Current action and preconditions to check: trajectory_clear

Your task: For each precondition in the list above, predict whether it will hold at this action.

Consider the current scene as observed from the mobile robot's camera, and analyze the predicted future states of all dynamic agents (e.g., people, animals, vehicles, or any moving entities) within the NEXT SECOND.

IMPORTANT: Only answer "very likely" if you are absolutely certain—based on strong, clear evidence—that a dynamic agent will violate the precondition in the predicted future state. Do NOT answer "very likely" for unlikely, ambiguous, or low-probability risks.

Ask yourself for each precondition: Is there a high probability, with clear and convincing evidence, that the predicted future states of any dynamic agent will interfere with the predicted future state of the currently executing action within the NEXT SECOND, causing that precondition to fail?

Assess the risk level based on these predictions. Use "likely" or "very likely" if motions create a clear risk of interference.

Use "neutral" or "improbable" if agents are nearby but their predicted paths are clearly diverging or non-conflicting.

Failure Risk Categories: "very improbable", "improbable", "neutral", "likely", "very likely"

Answer Format: Output ONLY the probability_of_failure value from these categories: "very improbable", "improbable", "neutral", "likely", "very likely"

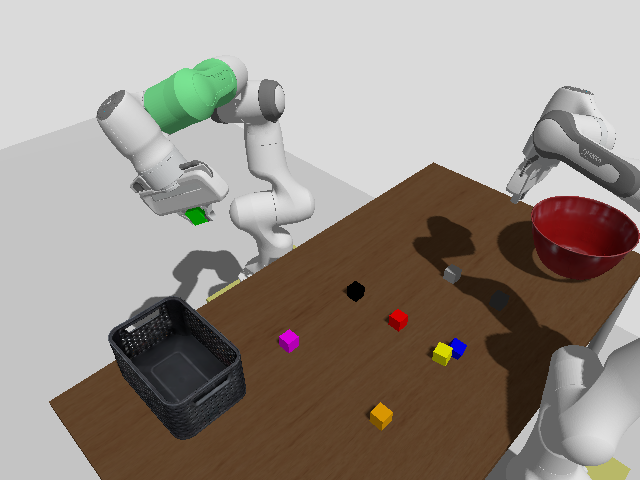

Answer: very improbable